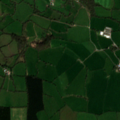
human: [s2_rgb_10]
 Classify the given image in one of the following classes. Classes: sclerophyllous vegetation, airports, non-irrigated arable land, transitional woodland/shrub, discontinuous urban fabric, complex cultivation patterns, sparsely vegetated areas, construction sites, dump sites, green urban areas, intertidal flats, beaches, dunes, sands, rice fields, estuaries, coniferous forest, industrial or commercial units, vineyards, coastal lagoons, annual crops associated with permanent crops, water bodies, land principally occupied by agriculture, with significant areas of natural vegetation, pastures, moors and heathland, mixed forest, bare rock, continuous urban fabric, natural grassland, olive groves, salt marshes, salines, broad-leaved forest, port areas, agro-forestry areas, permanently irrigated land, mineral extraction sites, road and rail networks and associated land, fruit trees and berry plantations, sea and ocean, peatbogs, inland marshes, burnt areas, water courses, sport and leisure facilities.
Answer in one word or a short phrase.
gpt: pastures